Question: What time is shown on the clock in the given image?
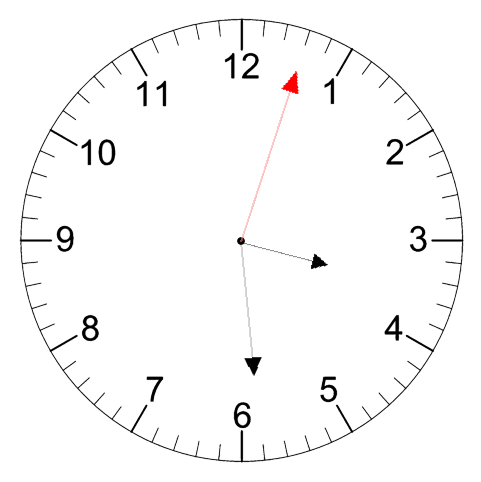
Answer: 03:29:03